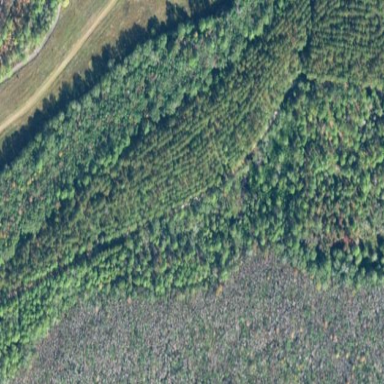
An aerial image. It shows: Forest area dominated by needle-leaved trees.